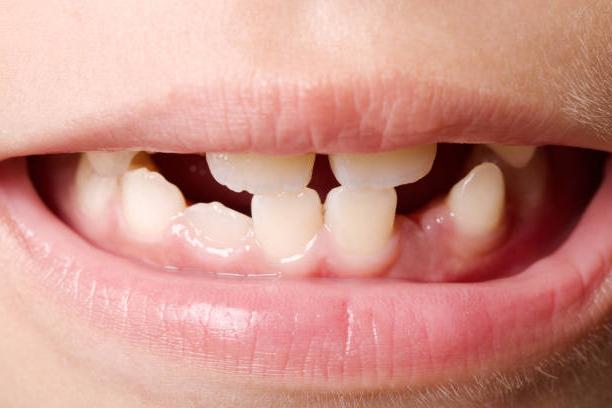
Condition: hypodontia